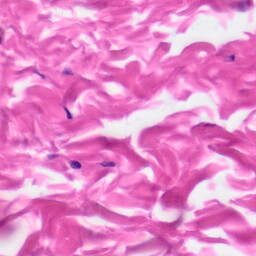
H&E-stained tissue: Skin